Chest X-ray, PA view. Patient: 48 years old, sex M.
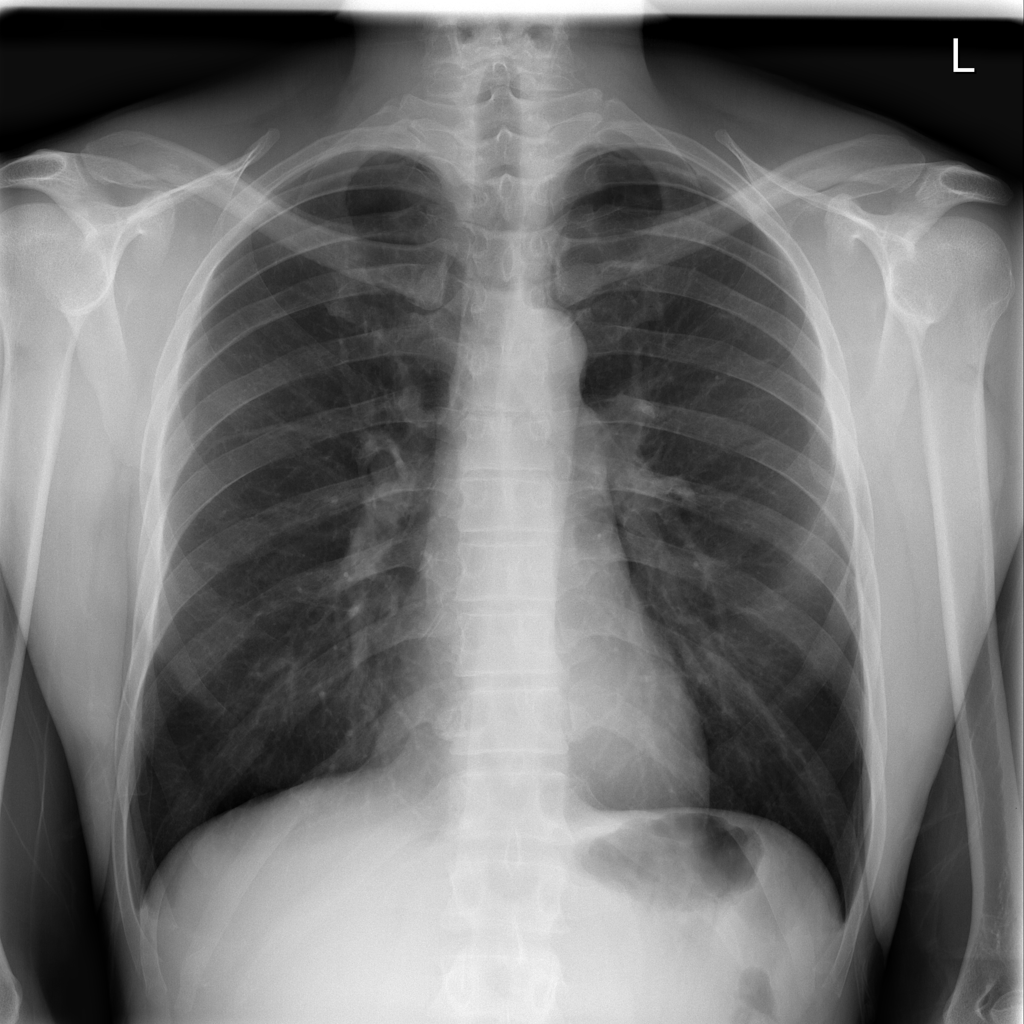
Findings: No Finding